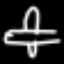
Label: airplane